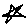
Label: star